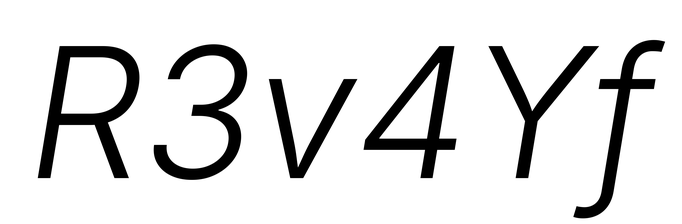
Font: Inter-Italic_Light_Italic